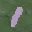
Label: 1